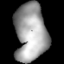
Tissue: lung
Cell type: Epithelial cells
Senescence score: 0.2236
Nuclear area (px): 1798
Mean DAPI intensity: 160.145